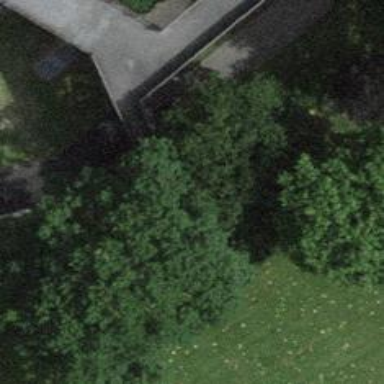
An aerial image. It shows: Concrete steps.